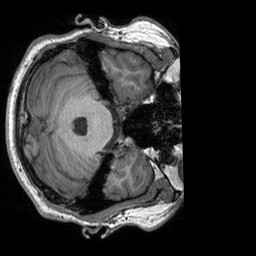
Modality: T1w
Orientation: axial
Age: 25
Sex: male
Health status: healthy
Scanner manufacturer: siemens
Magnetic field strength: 3 T
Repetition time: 2.3 s
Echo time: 0.00303 s